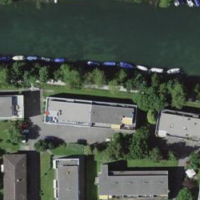
EUNIS habitat code: 54
Species observed at this site:
Cornus sanguinea